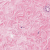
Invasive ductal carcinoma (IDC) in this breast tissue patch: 0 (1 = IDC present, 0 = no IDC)